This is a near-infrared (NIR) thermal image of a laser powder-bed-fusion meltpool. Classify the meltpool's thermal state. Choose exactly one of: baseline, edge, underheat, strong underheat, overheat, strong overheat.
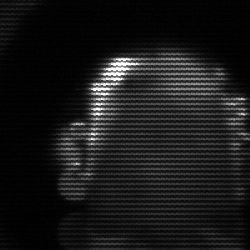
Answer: baseline